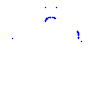
Particle: proton